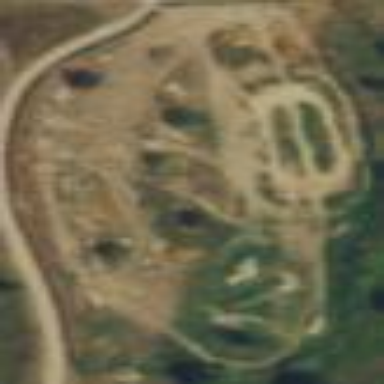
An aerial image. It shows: Cycling track on unpaved surface within recreation ground. It is fenced for safety.